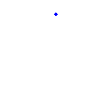
Particle: pion